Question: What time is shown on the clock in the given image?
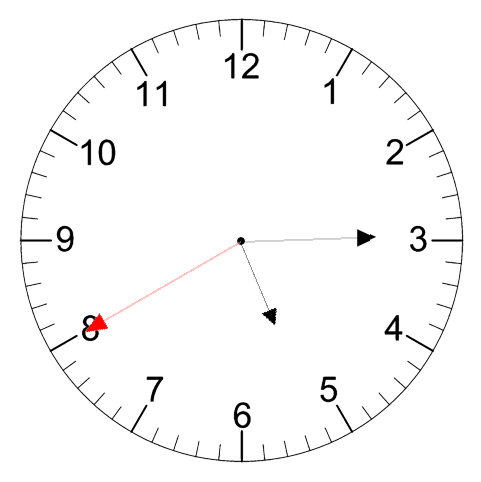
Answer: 05:14:40